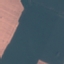
Label: AnnualCrop